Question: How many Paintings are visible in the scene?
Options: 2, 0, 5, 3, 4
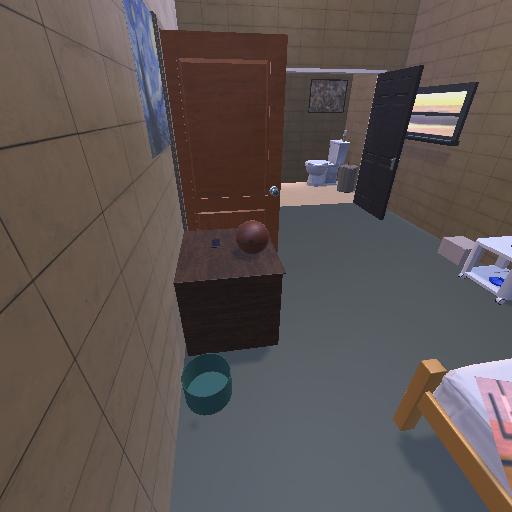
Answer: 2